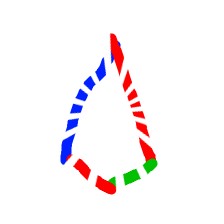
Shape: kite